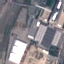
Land use / land cover class: Industrial